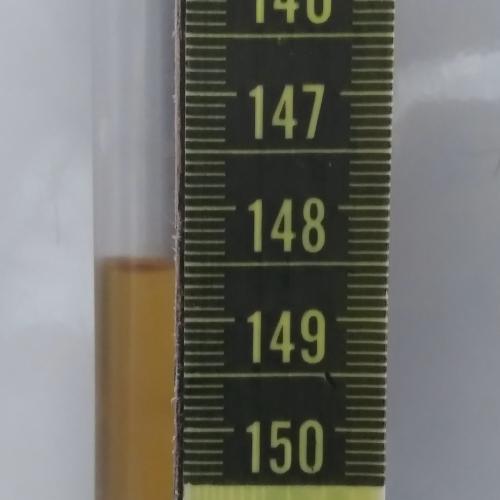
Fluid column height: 148.5 cm